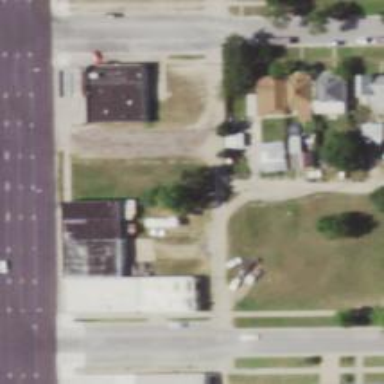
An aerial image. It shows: Alley classified as service road.